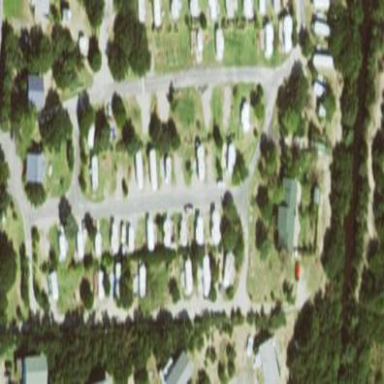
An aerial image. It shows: Camping site with tents and caravans.